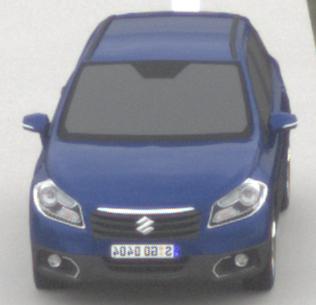
Make: Suzuki
Model: SX4 S-Cross 1.6
Detailed model: SX4 (II) S-Cross
Model produced from: 2013/10
Model produced until: 2015/08
Doors: 5
Color: blue
Road condition: dry road
Daytime: morning or afternoon
Contrast: low contrast